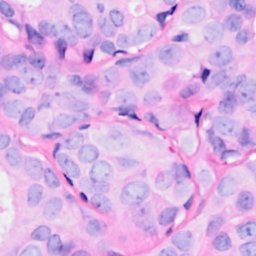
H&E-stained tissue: Breast